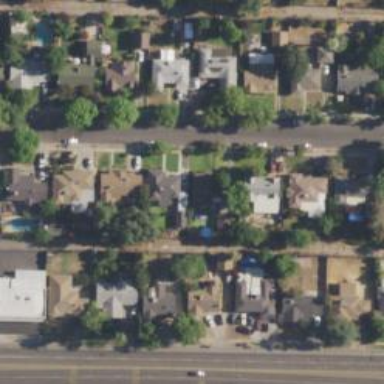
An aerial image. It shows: Alley classified as service road.